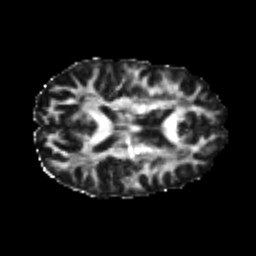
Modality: FA
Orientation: axial
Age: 25
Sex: female
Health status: healthy
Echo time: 0.074 s